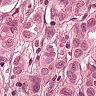
Metastatic tissue present: yes